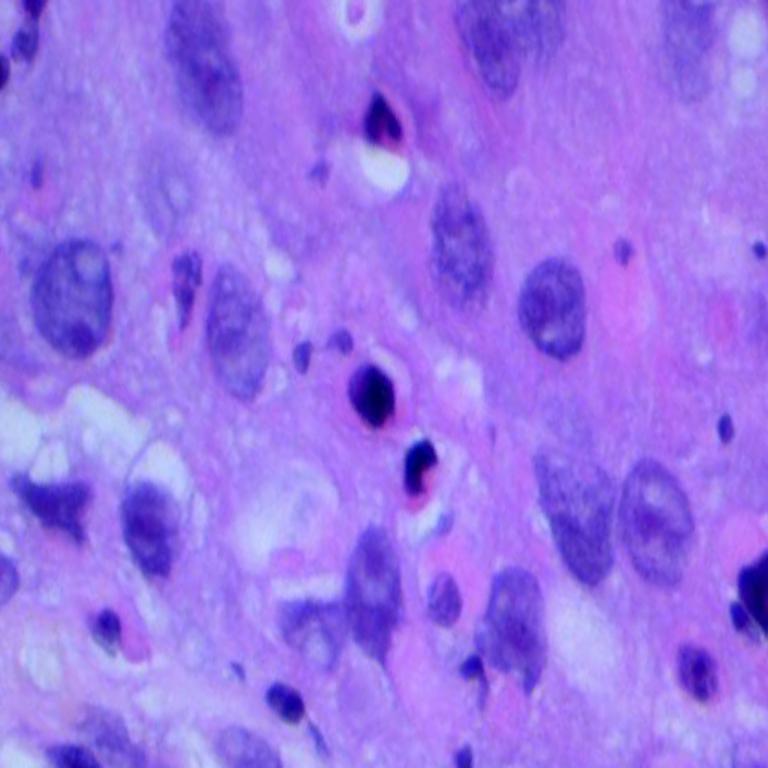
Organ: lung
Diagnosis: squamous carcinomas